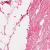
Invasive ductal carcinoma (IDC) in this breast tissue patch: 0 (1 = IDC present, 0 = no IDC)